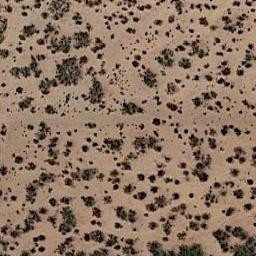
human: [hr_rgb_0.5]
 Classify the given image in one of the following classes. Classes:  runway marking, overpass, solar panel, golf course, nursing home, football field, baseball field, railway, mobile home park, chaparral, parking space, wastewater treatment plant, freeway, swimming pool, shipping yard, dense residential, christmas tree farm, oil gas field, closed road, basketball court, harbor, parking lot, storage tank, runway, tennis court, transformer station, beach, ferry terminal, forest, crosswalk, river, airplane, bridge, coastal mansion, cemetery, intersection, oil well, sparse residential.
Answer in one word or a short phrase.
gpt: chaparral